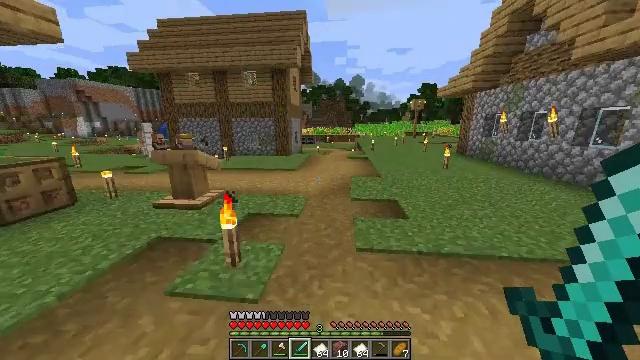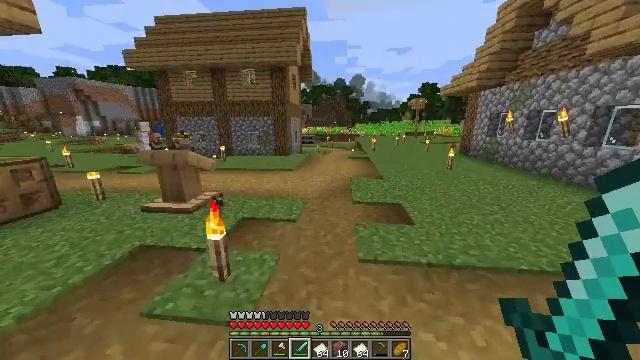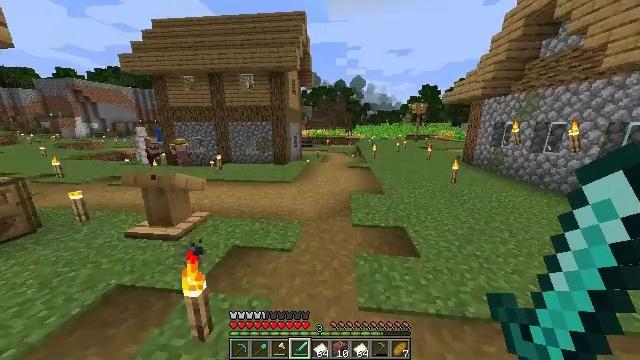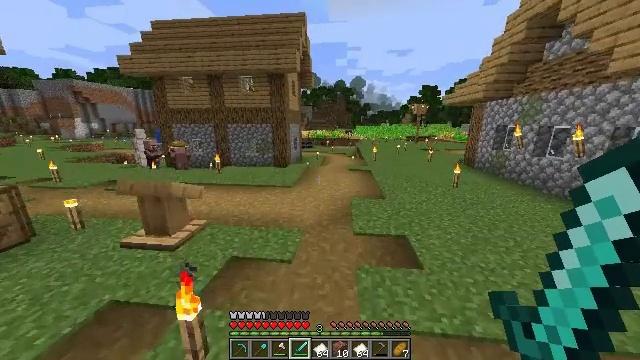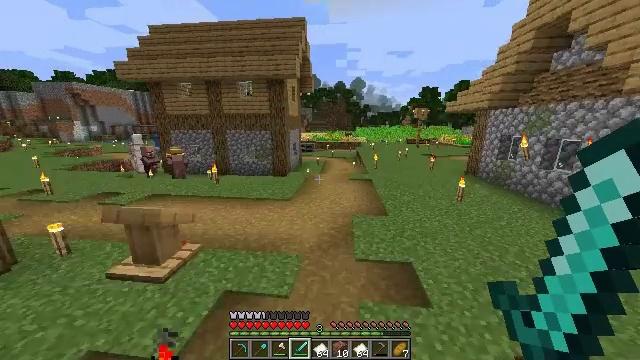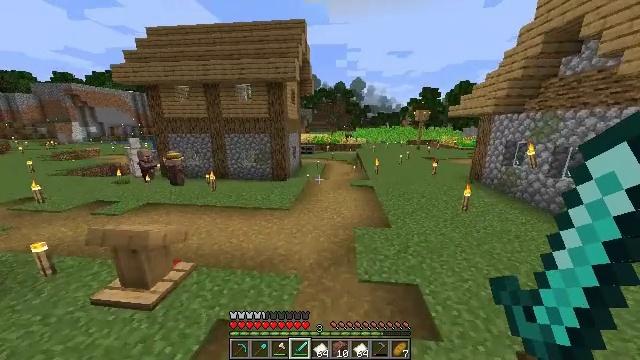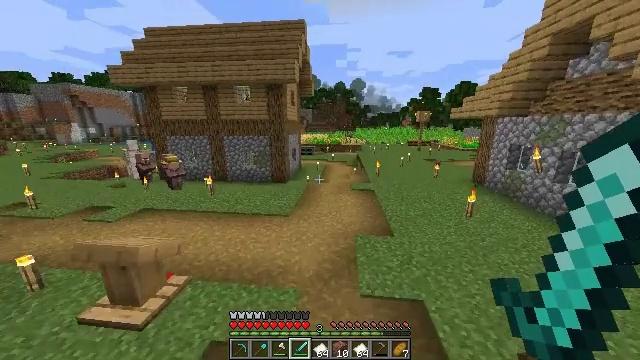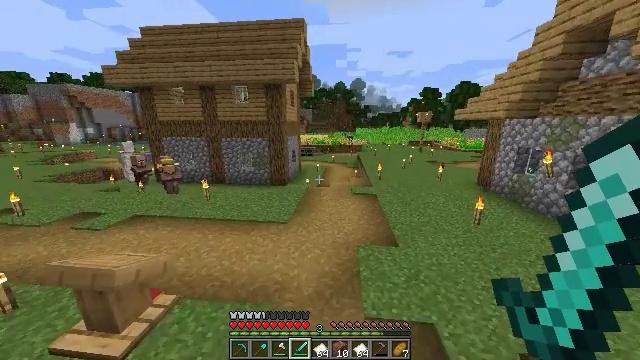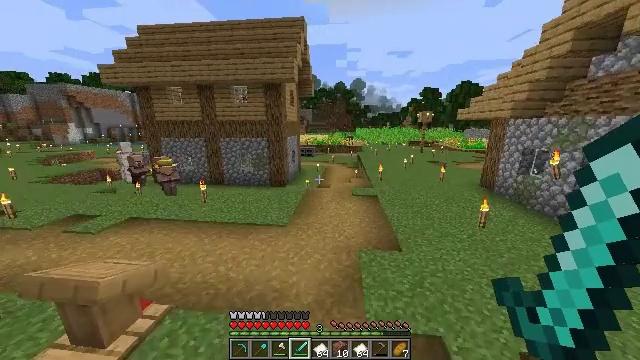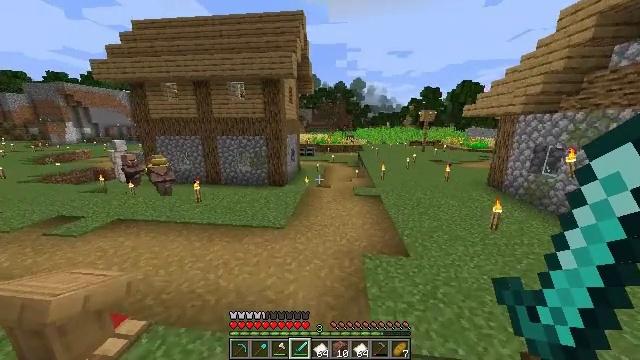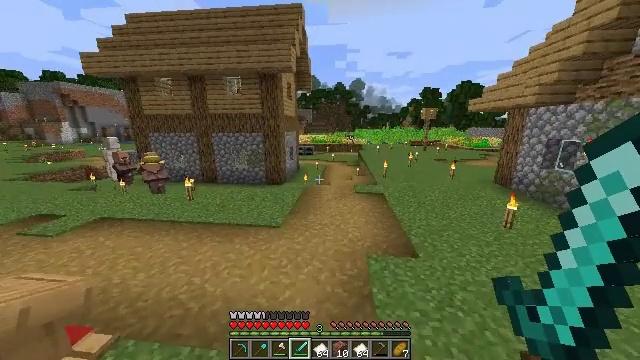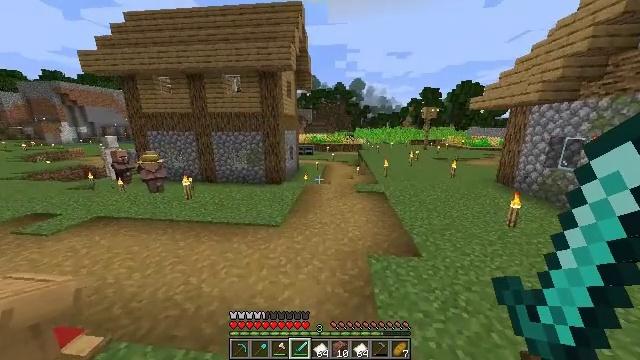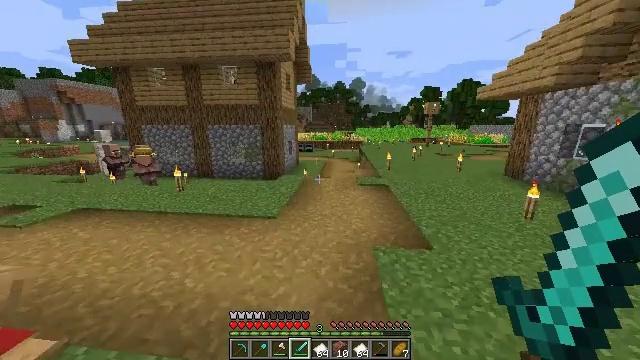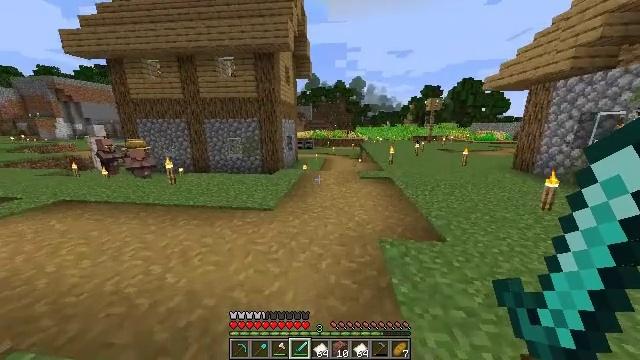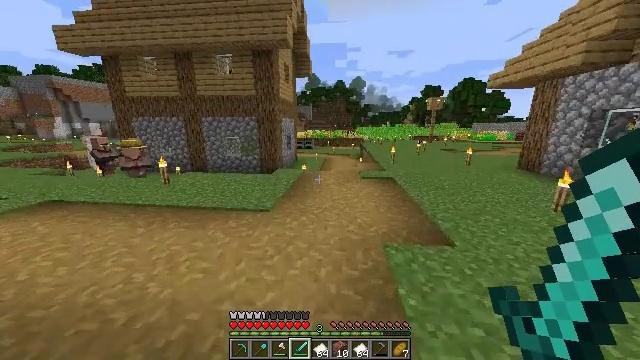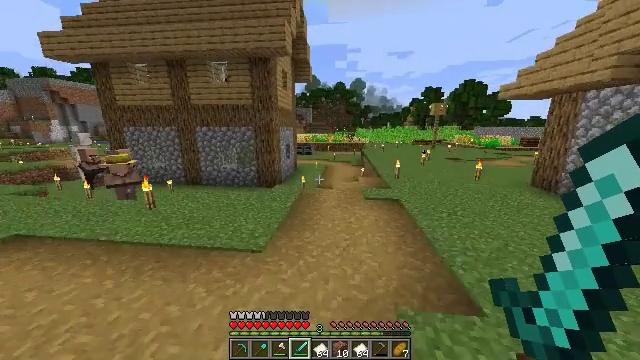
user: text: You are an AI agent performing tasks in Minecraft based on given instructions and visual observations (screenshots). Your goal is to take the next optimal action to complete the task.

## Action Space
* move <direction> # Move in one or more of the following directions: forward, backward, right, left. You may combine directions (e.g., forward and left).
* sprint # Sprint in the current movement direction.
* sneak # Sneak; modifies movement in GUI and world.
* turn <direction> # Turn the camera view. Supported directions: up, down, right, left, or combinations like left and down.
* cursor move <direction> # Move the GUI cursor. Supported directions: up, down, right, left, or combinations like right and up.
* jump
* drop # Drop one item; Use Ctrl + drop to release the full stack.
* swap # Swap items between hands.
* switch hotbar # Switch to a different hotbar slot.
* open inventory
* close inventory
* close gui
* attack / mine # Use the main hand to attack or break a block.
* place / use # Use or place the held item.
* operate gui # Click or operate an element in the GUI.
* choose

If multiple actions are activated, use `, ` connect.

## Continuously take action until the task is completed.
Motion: motion action
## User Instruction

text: Open your crafting interface to make an emerald.
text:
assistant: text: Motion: move forward, sprint
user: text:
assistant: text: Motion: move forward, sprint, jump
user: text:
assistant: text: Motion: move forward, sprint, jump
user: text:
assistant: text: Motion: move forward, sprint, jump
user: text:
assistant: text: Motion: move forward, sprint, jump
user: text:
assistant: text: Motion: move forward, sprint, jump
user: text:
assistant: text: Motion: move forward, sprint, jump
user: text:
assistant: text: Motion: move forward, sprint, jump
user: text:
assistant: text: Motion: move forward, sprint, jump
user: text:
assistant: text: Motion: move forward, sprint, jump
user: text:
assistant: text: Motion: move forward, sprint, jump
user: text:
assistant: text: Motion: move forward, sprint, jump
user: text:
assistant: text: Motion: move forward, sprint, jump
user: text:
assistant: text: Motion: move forward, sprint, jump
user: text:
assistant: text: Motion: move forward, sprint, jump
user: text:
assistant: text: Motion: move forward, sprint, jump
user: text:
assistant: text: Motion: move forward, sprint, jump
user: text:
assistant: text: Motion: move forward, sprint, jump
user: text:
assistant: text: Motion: move forward, sprint, jump
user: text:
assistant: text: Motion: move forward, sprint, jump
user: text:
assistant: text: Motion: move forward, sprint, jump
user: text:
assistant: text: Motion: move forward, sprint, turn left, jump
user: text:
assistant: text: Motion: move forward, sprint, turn left
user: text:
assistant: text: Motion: move forward, sprint, turn left and down
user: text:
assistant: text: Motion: move forward, sprint
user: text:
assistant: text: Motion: move forward, sprint
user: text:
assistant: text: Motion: move forward, sprint
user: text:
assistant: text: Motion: move forward, sprint
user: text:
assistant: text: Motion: move forward and move right, sprint
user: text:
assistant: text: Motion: move forward and move right, sprint